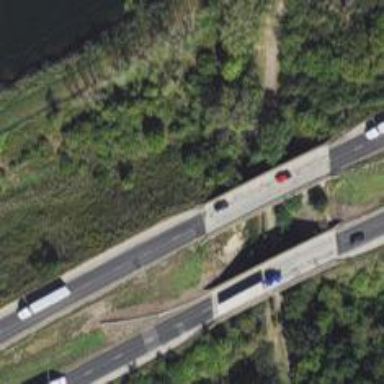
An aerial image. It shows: Bridge over motorway.